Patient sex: M
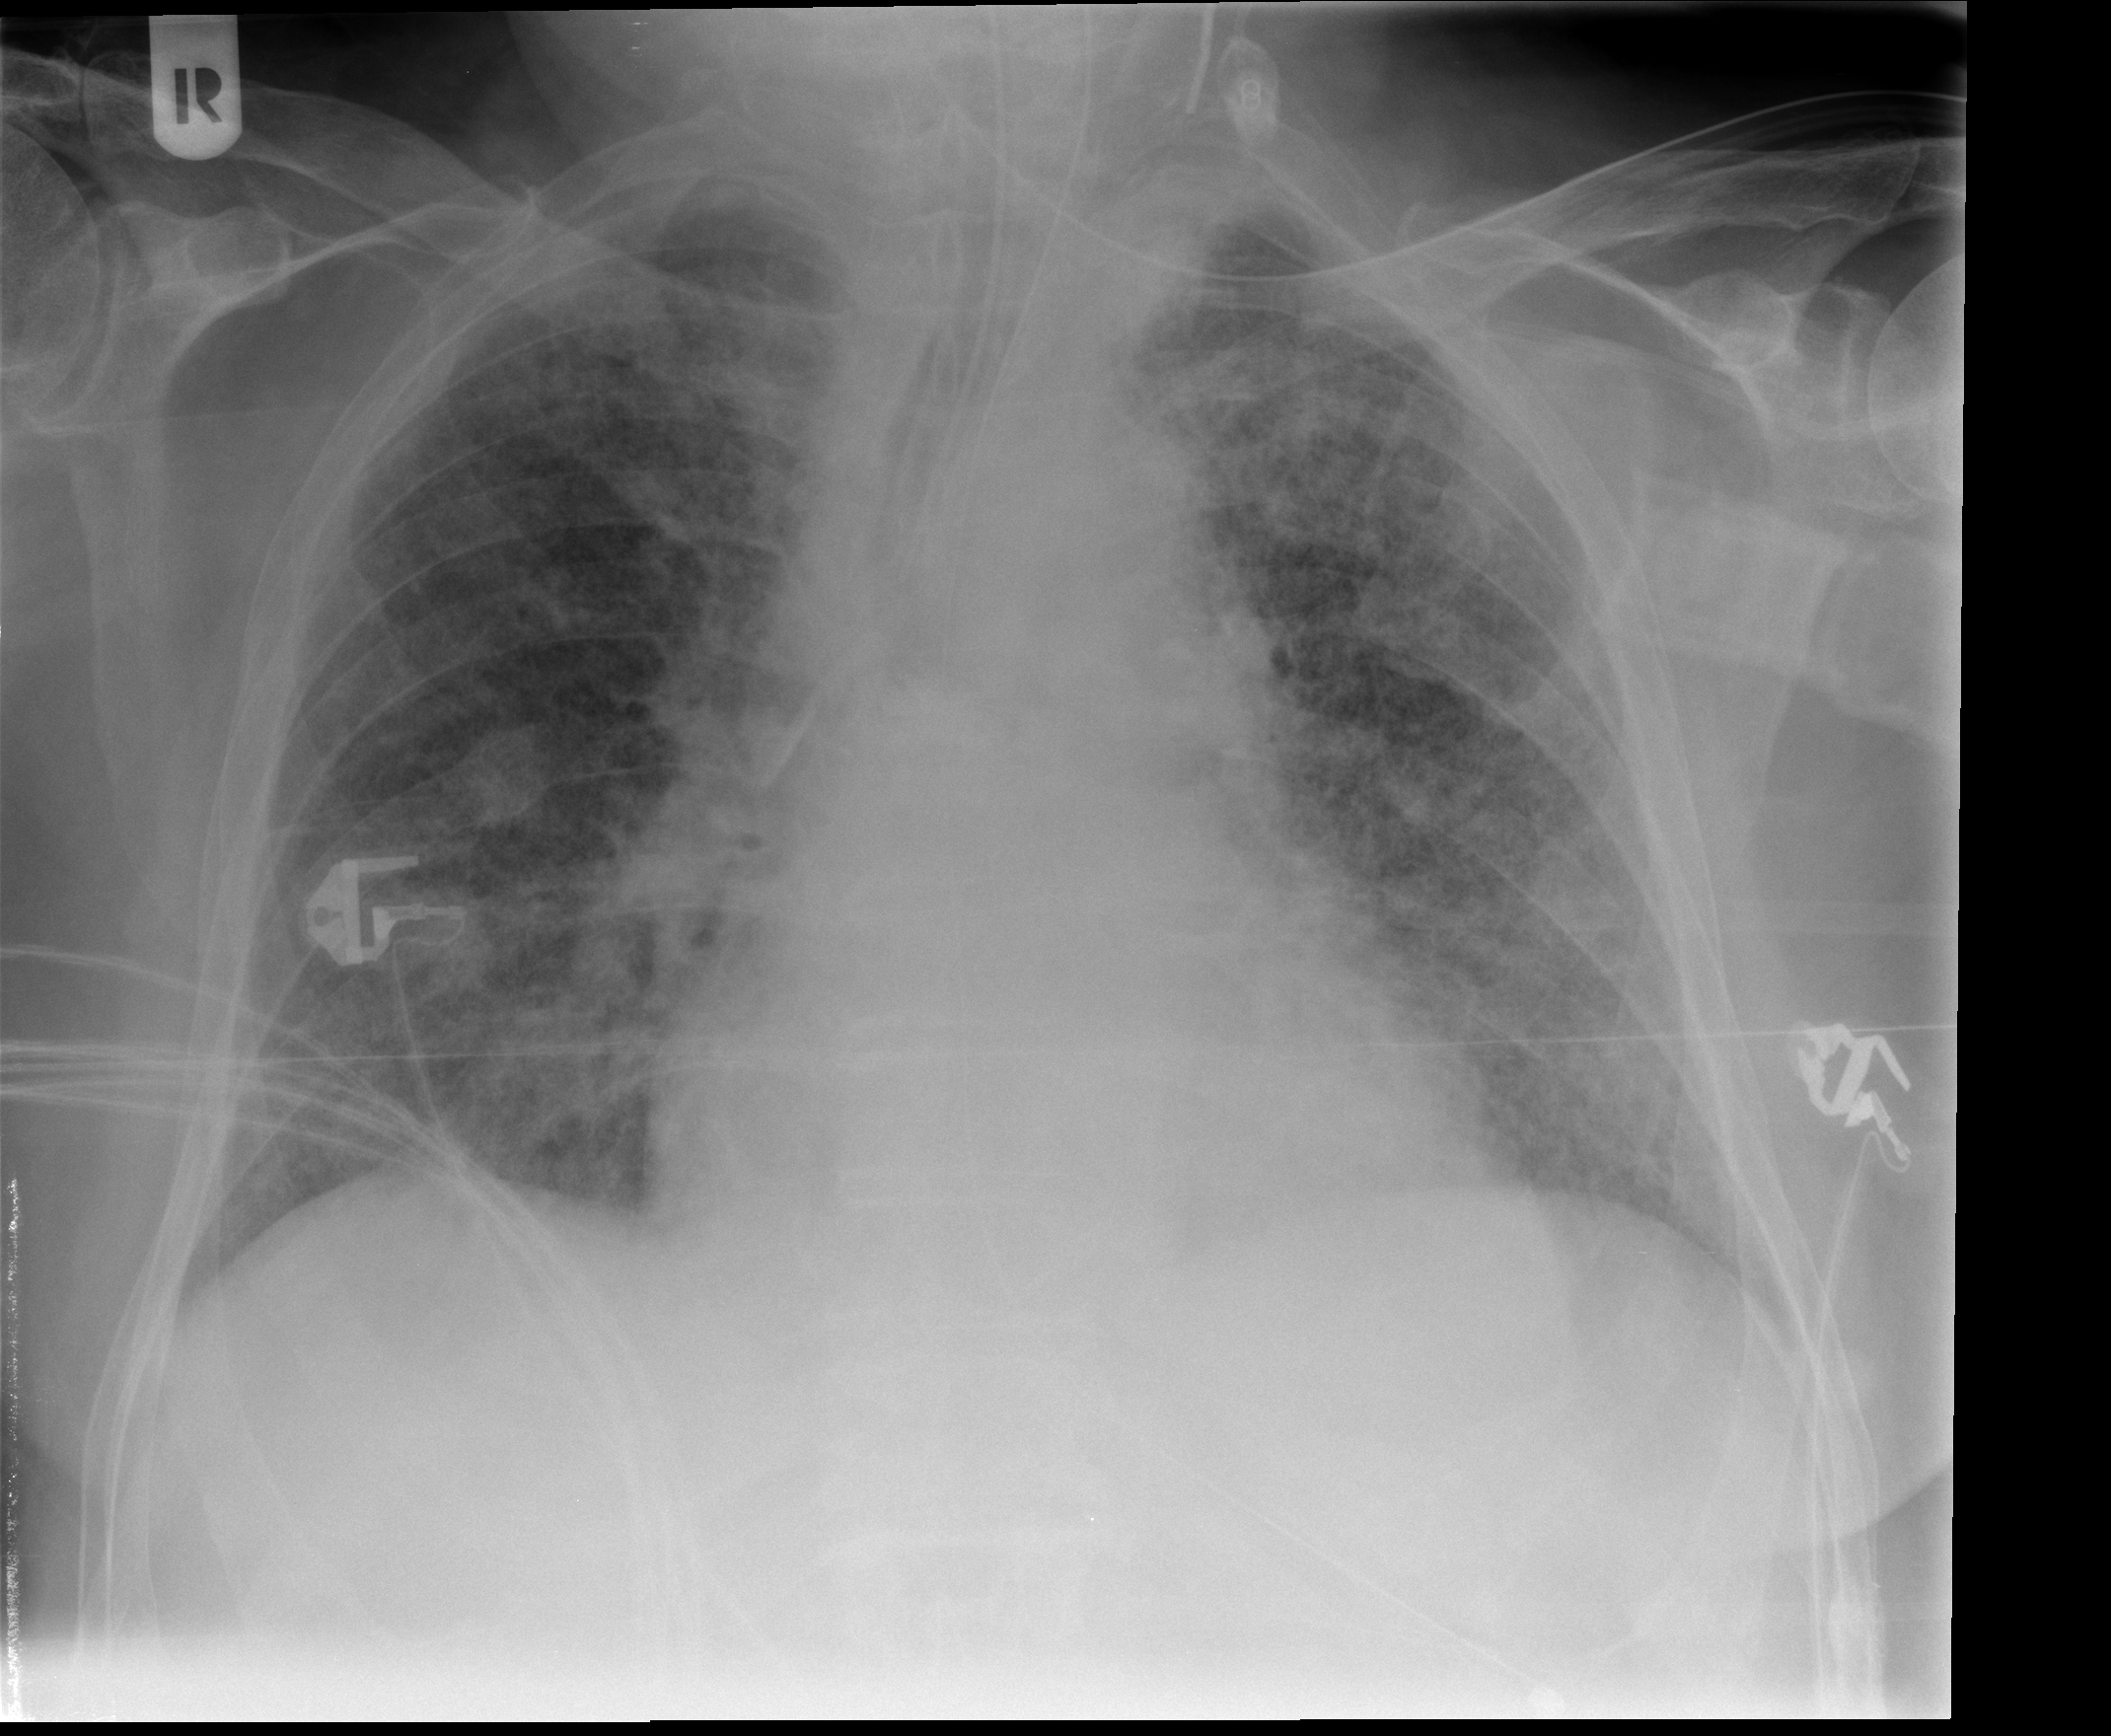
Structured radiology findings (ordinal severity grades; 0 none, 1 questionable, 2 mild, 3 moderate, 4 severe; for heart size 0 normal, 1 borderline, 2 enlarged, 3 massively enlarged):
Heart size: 2
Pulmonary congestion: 4
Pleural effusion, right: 0
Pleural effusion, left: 0
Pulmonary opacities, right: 3
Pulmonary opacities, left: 3
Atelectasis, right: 2
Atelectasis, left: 2